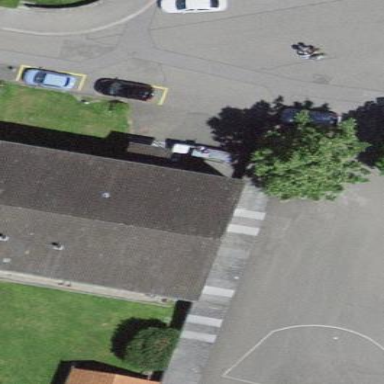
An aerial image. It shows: Rack for bicycle parking.